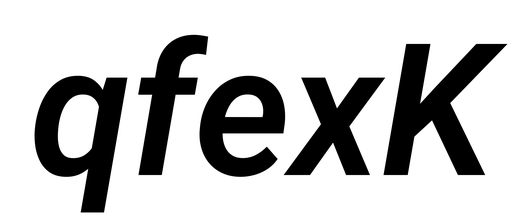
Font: Roboto-Italic_SemiBold_Italic